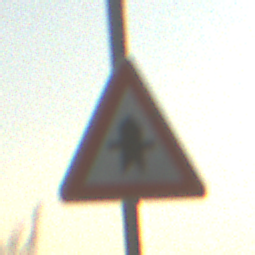
Verkehrszeichen: Vorfahrt
Umgebung: Outdoor, Nature
Tageszeit: SunriseSunset
Wetter: PartlyCloudy
Licht: Natural
Jahreszeit: NotSpecified
Kontrast: HighContrast